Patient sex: M
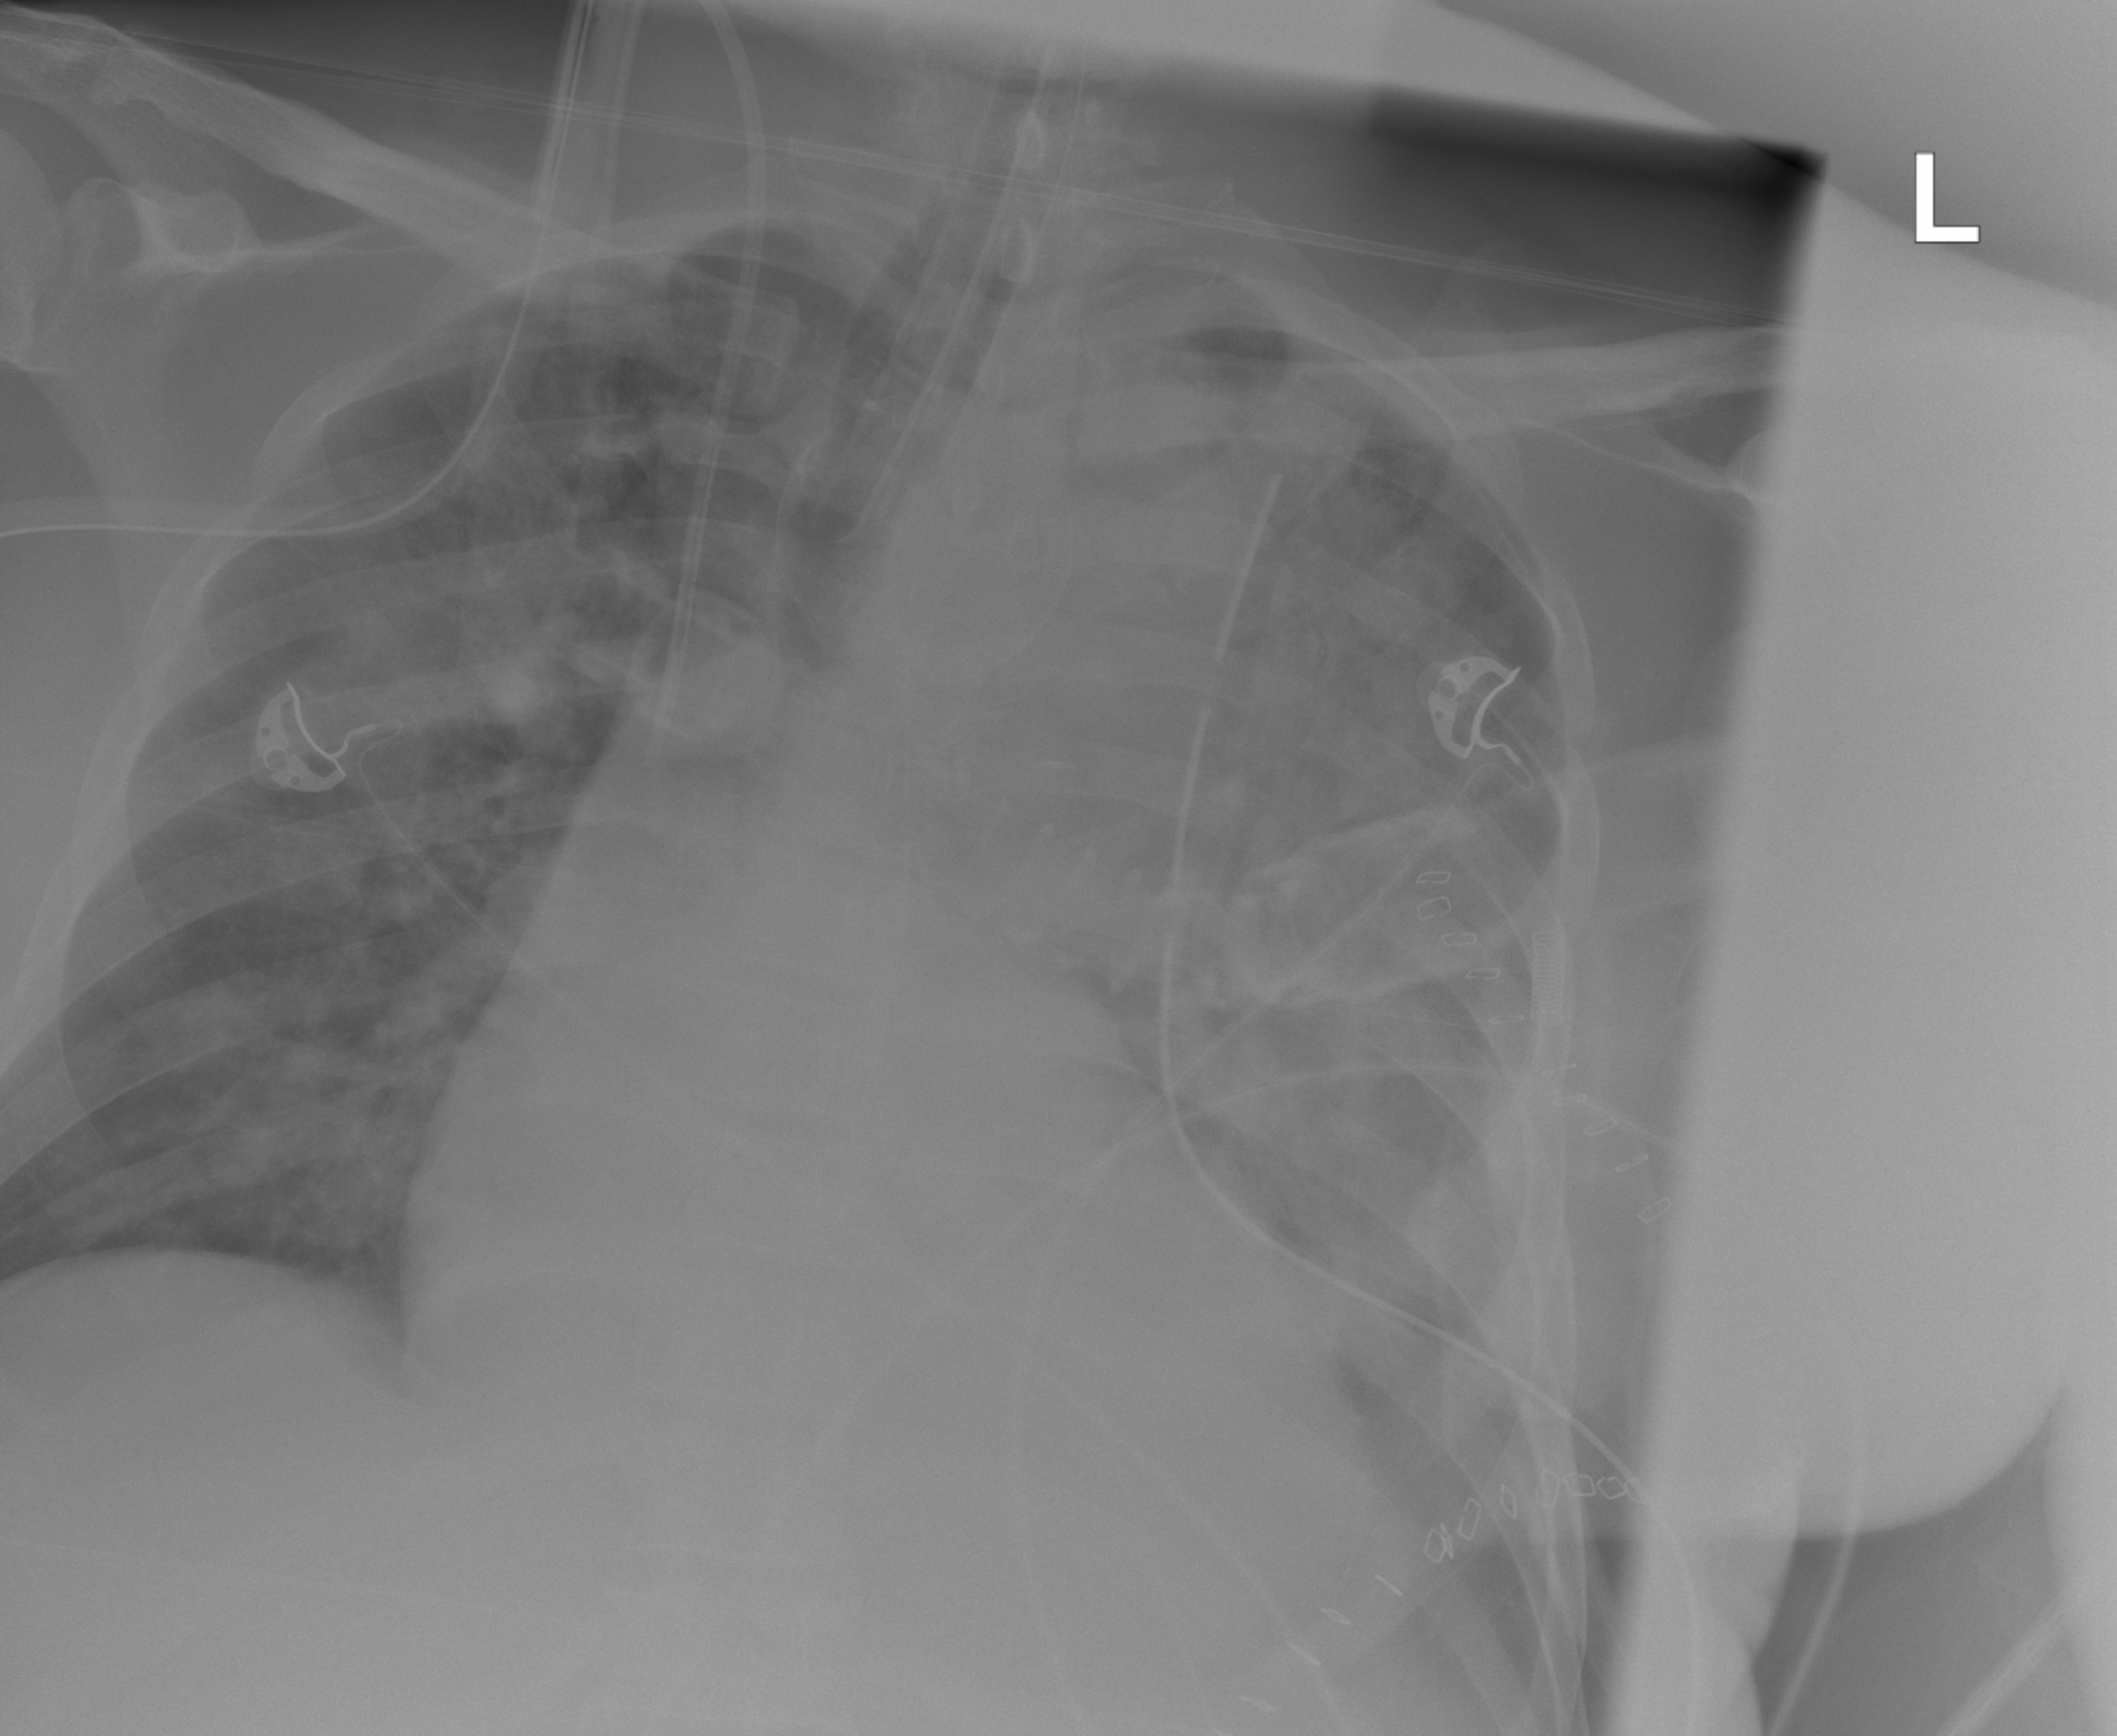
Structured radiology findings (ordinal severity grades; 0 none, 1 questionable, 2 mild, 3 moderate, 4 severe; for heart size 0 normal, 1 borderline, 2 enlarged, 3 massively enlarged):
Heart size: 0
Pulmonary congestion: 2
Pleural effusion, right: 0
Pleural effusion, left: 2
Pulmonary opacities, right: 0
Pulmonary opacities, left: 3
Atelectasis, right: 0
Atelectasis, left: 0